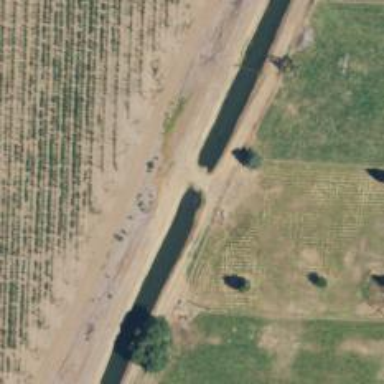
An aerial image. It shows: Culvert tunnel for irrigation canal.